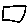
Label: square